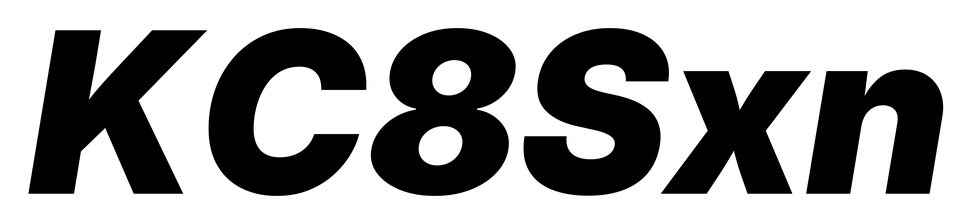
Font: Inter-Italic_Black_Italic